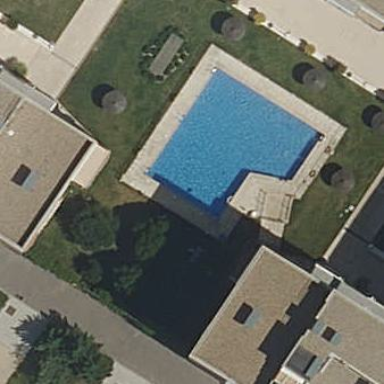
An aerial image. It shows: Swimming pool located in leisure land.